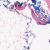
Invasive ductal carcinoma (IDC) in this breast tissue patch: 0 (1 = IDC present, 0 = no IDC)